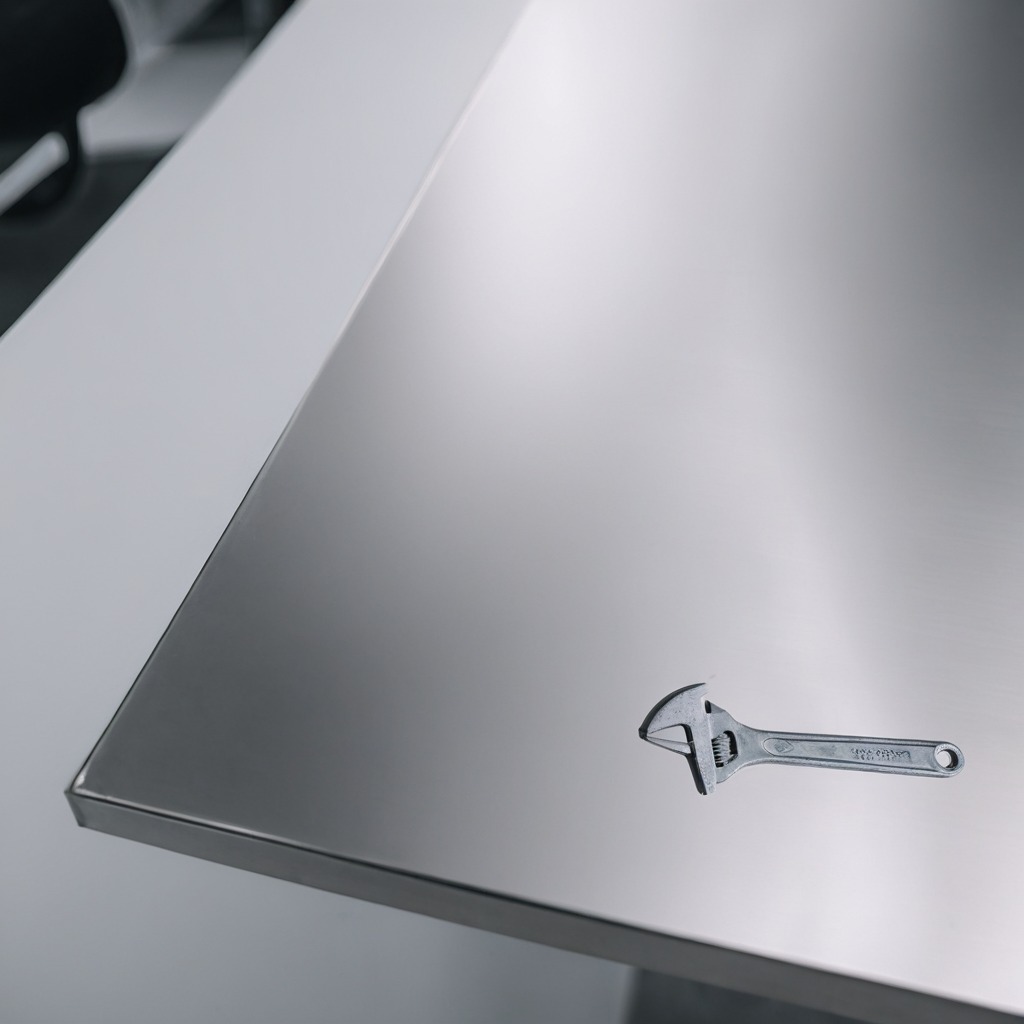
An wrench is lying on the stainless steel table.